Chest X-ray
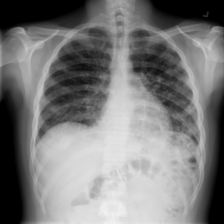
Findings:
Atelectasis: negative
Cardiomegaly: negative
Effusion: negative
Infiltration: negative
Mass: negative
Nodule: negative
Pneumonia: negative
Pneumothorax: negative
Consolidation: negative
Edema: positive
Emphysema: negative
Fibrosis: negative
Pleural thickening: negative
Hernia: negative